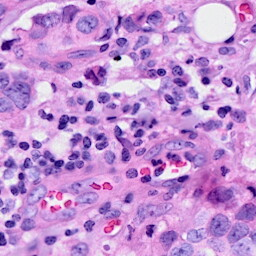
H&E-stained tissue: Breast